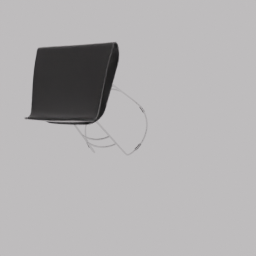
Label: furniture